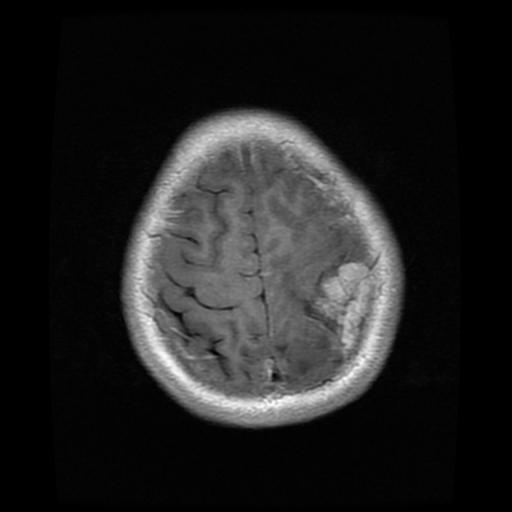
Label: meningioma